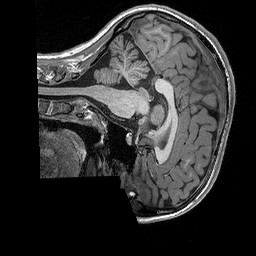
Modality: T1w
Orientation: sagittal
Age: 21
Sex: female
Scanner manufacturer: siemens
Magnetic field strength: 3 T
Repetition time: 2.3 s
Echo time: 0.00298 s